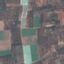
Label: PermanentCrop